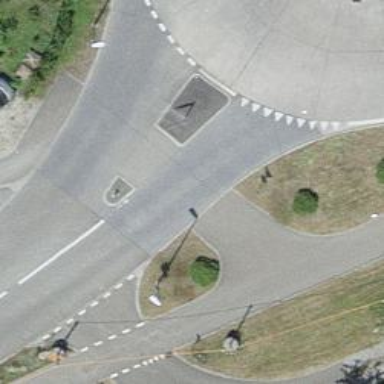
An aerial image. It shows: Island crossing on the road.